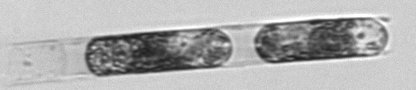
Label: Hemiaulus